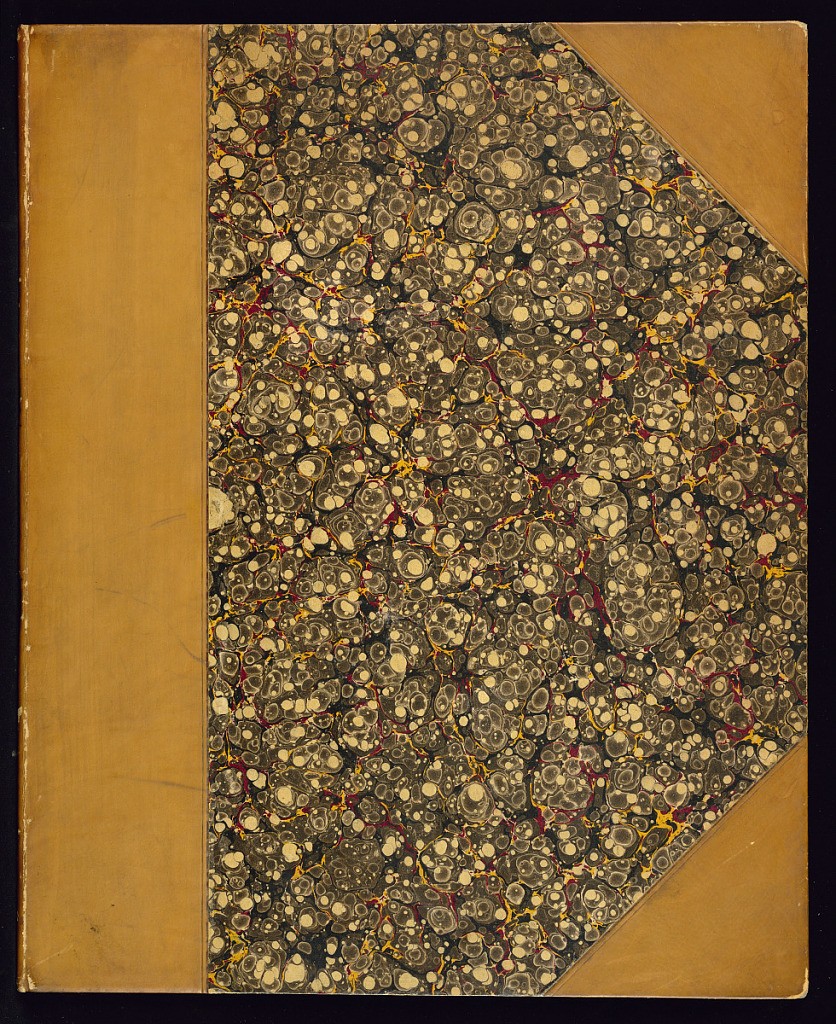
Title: Nouveaux Desseins pour graver sur l’orfeverie
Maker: Masson, French, active late 17th and early 18th century
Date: late 17th–early 18th century
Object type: Album
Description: Album with six plates depicting ornament designs for Goldsmith's engravings for the use on boxes, bowls, teapots, cups, saucers, porringers, and sugar and oil containers. The designs are identified with lettered inscriptions and the plates are numbered.